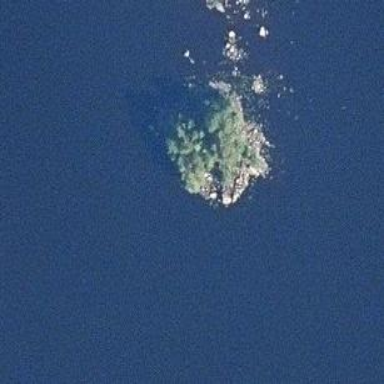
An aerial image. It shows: Island.